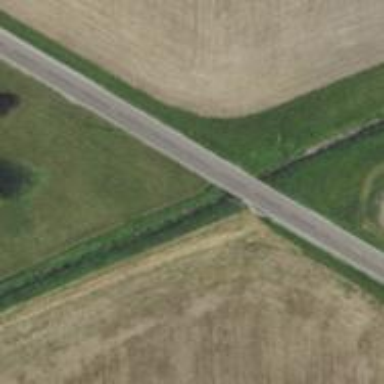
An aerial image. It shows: Primary highway.